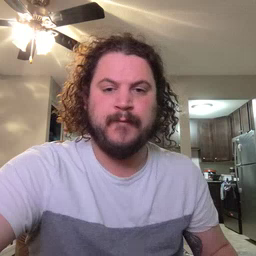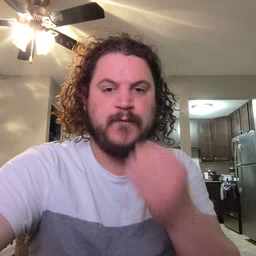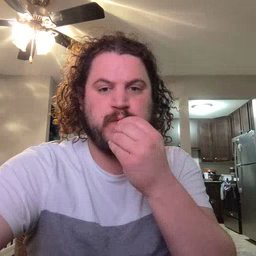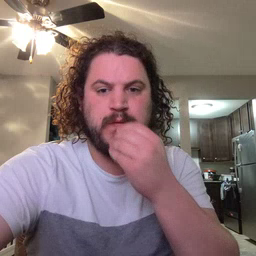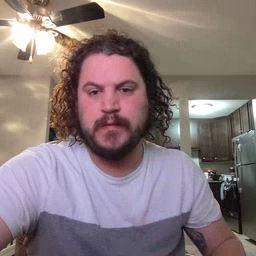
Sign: food